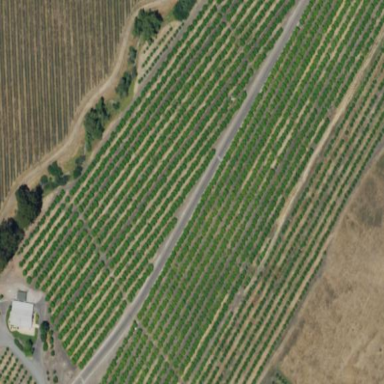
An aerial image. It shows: Orchard.